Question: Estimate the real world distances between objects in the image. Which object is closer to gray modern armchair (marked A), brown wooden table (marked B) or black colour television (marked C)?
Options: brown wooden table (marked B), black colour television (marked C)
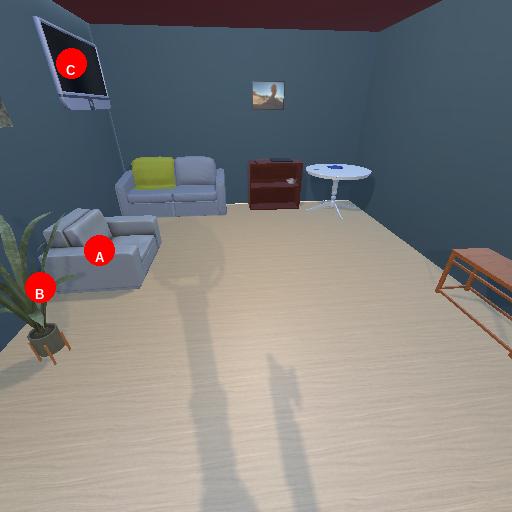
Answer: brown wooden table (marked B)